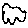
Label: cloud